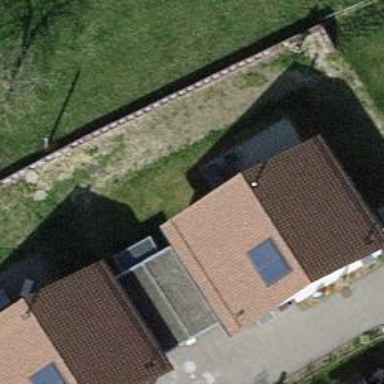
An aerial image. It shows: Simple and straightforward house.